Question: I have two models 'Company' and 'Vehicle'
And two tables in database named same as 'company_master' and 'vehicle_master'
'''
company_master
fields: id,
name,
vehicle type,
country
vehicle_master
fields: id (auto increment),
company_id (foreign key),
model_name,
website,
comments
'''
When I select a random , from CGridView to update record, I will get a form to update, that's all fine.

Above form is example of my html page "update" of company, along with initially "blank" form of Vehicle Detail.
I want to insert a new record when I click button of Vehicle Detail form.
Thanks in advance. God Bless
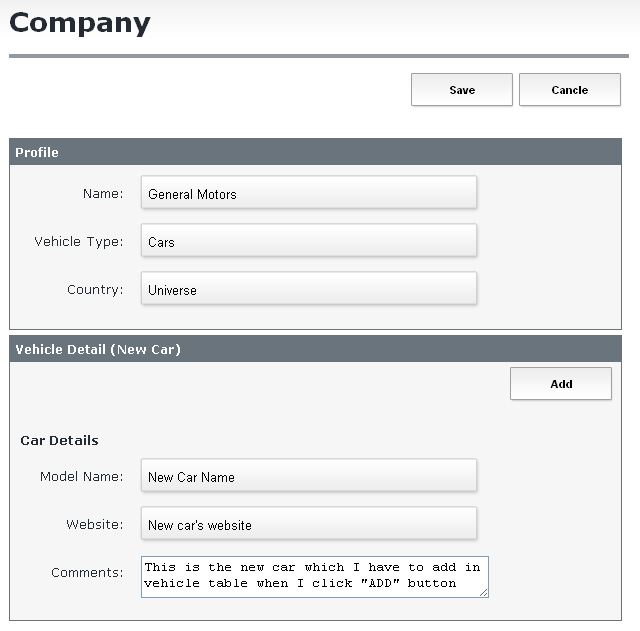
Answer: If i understood your question correctly then this is a task, there are plenty of good examples for that, including this one <URL>
The only two slight differences in your case [from the second link code]are:
1. You will need to put the controller code in the Update action for your Company controller instead of the create action according to your business logic.
2. You will need to add additional button to add vehicle independently, by simply sending the new vehicle params to the create action of your Vehicle controller.